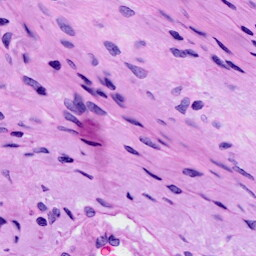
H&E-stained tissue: Cervix